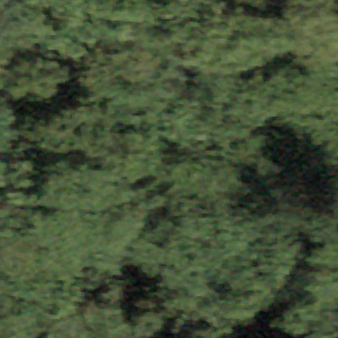
Label: other